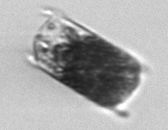
Label: Hemiaulus